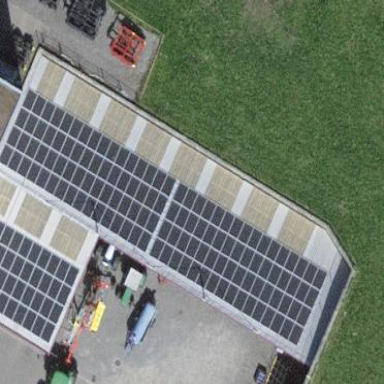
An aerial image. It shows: Solar photovoltaic panel generator.